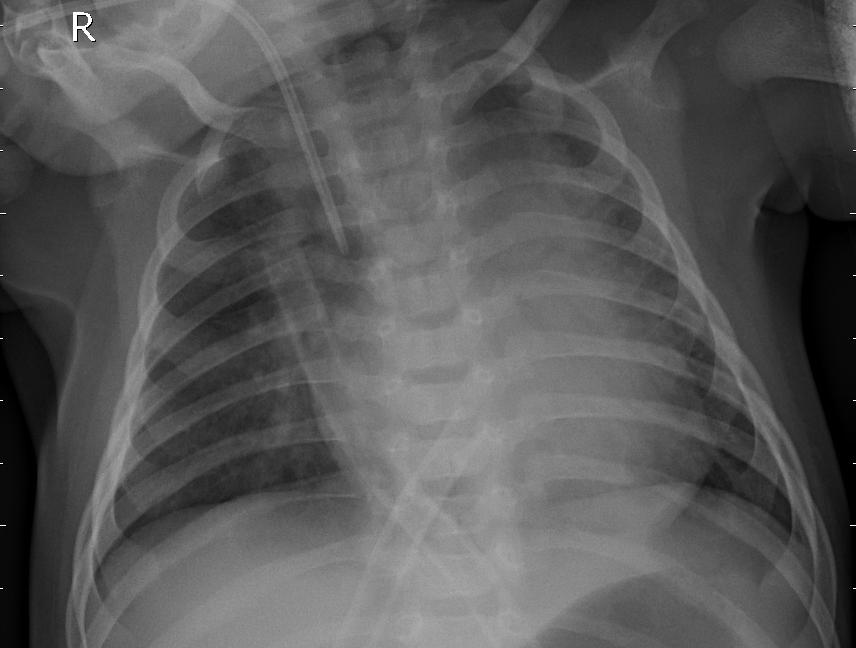
Diagnosis: PNEUMONIA